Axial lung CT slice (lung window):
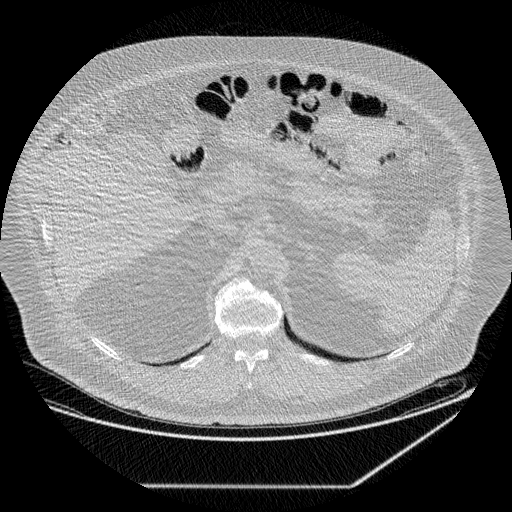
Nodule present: no